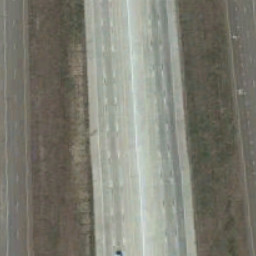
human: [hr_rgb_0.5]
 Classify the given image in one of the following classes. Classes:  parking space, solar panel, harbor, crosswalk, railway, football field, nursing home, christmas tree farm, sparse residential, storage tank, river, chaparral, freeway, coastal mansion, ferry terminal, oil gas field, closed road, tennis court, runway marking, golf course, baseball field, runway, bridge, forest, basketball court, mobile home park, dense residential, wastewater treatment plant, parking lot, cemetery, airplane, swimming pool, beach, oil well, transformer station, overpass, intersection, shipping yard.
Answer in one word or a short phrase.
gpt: freeway